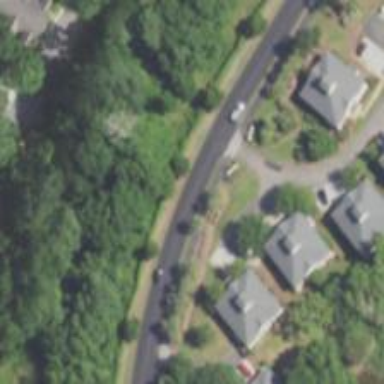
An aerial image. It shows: Marked crossing on footway.